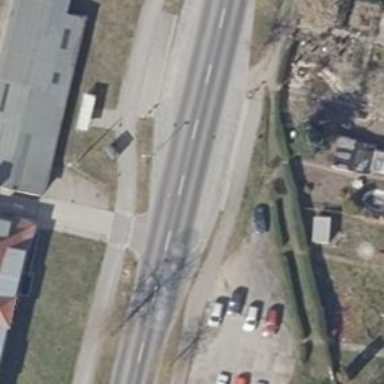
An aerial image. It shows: Primary highway with asphalt surface. There are sidewalks on both sides of the road.